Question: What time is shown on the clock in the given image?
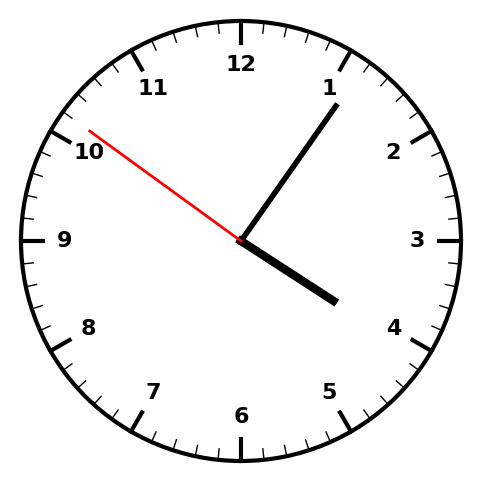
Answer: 04:05:51